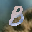
Label: 8